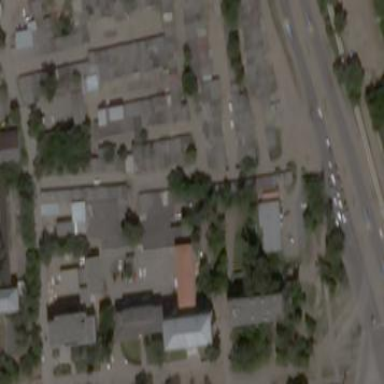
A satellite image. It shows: Group of garages.